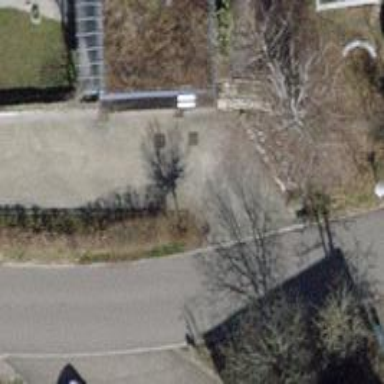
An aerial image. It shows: Service road with paving stones.